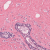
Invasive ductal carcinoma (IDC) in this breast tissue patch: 0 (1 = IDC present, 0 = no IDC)